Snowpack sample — Loveland Pass, Silver Plume, Colorado, USA (12/14/25, 10:50 AM MST)
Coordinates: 39.664, -105.882
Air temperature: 36 °F
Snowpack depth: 67 cm
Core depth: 30 cm
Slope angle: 6°, slope face: 326°
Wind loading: low
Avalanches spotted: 0
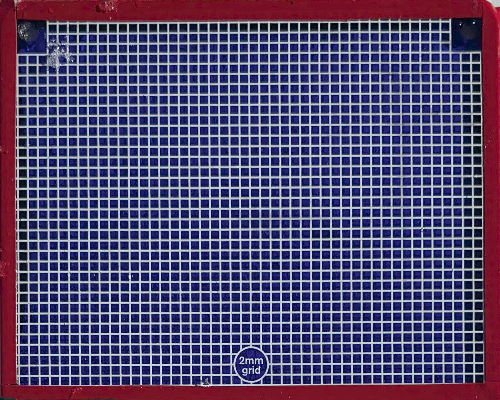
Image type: profile
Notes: No avalanches spotted, very late start to the season with minimal snowpack